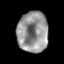
Tissue: prostate
Cell type: T cells
Senescence score: 0.2656
Nuclear area (px): 1231
Mean DAPI intensity: 147.4